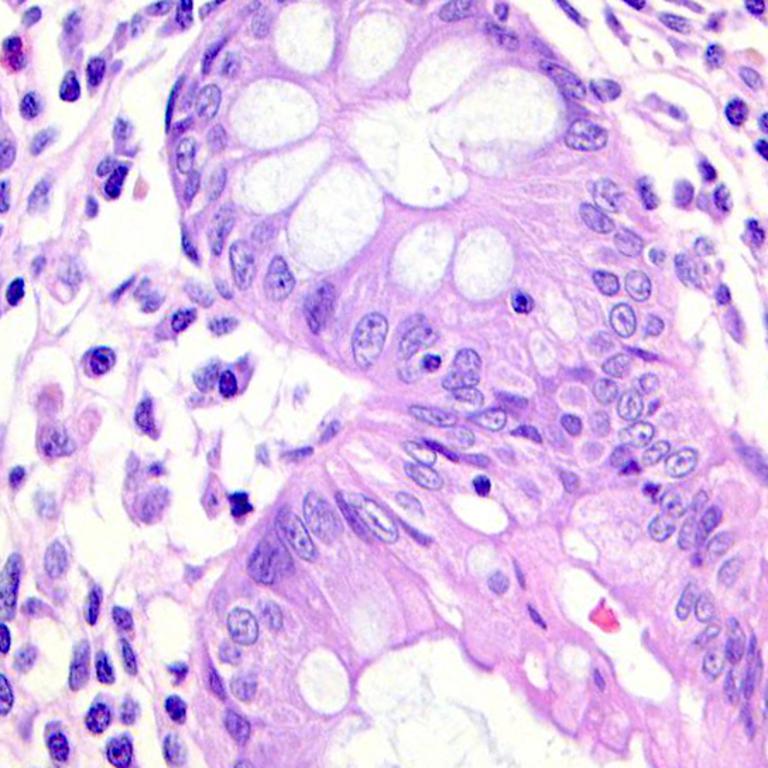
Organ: colon
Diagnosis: benign